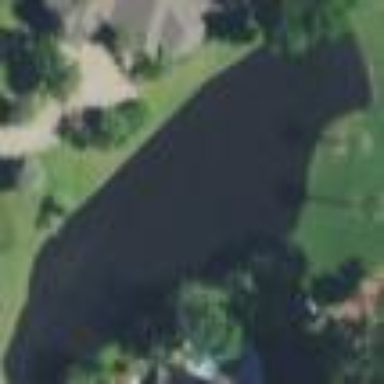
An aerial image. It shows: Water hazard on golf course. The hazard is natural water feature.